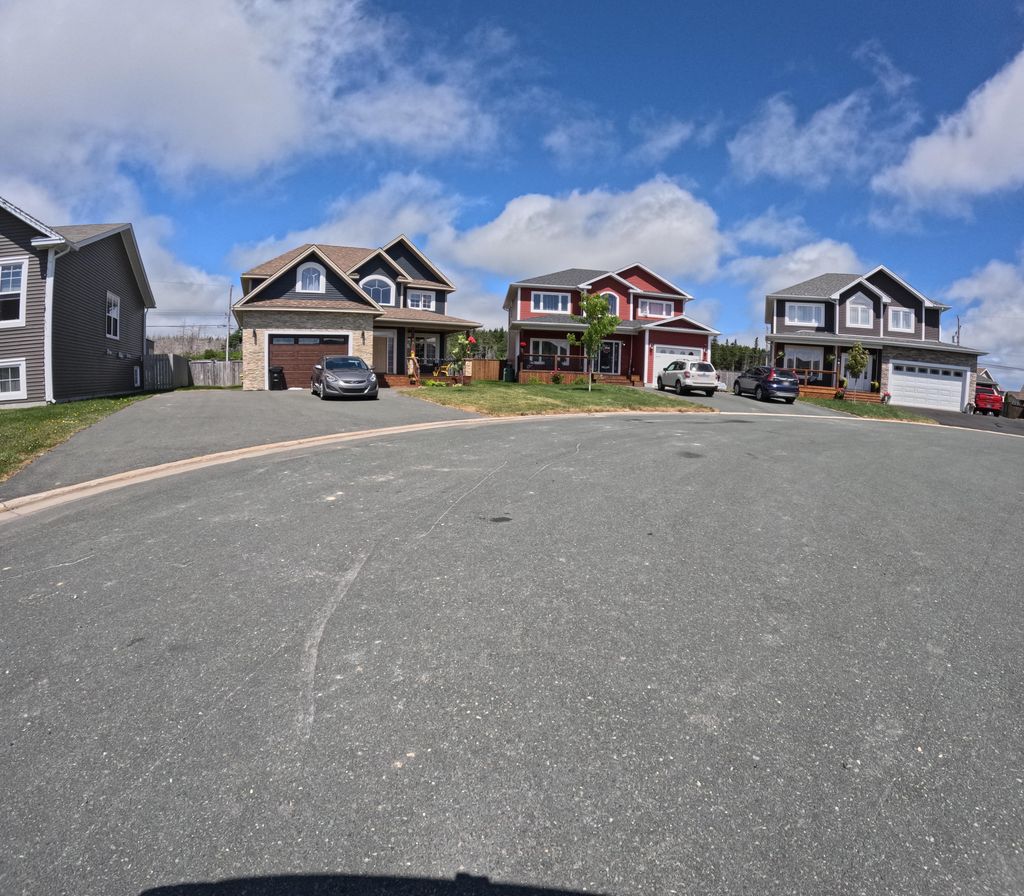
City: st_johns